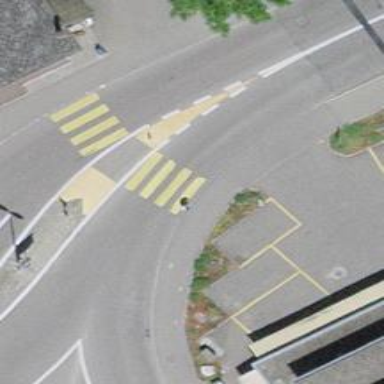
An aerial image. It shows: Marked zebra crossing with island and markings.